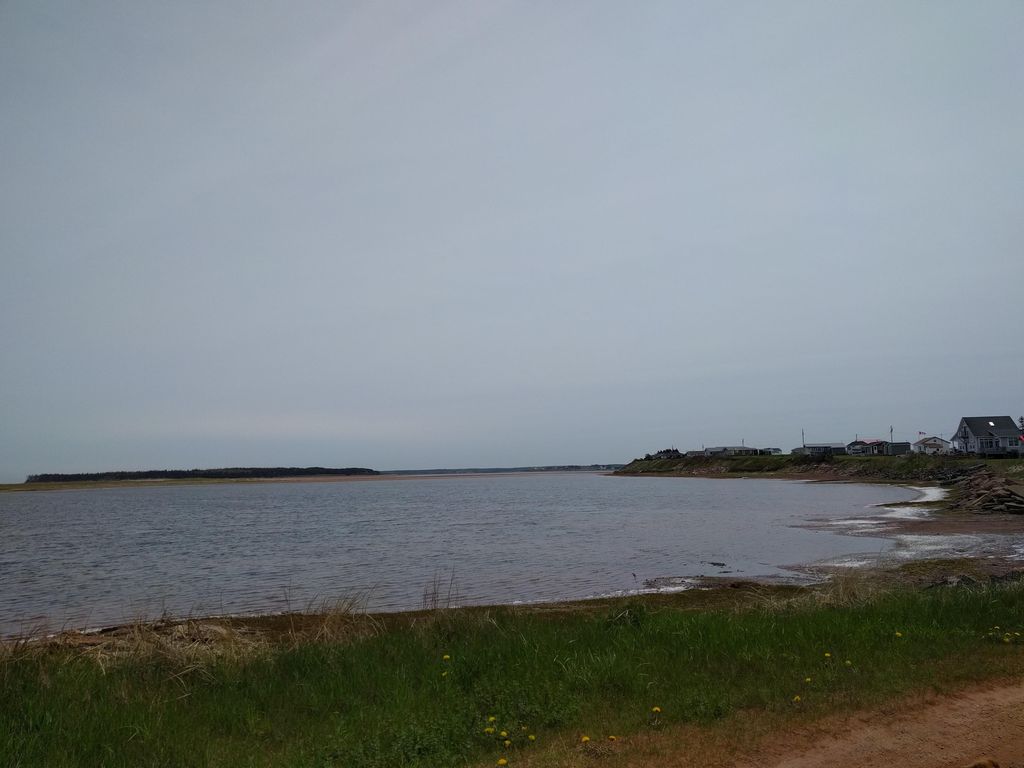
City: charlottetown